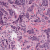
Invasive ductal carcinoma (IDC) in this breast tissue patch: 1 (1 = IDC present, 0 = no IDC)